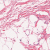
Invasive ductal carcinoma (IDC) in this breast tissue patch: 0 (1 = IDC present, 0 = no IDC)